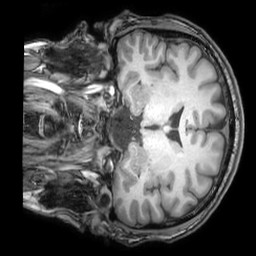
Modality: T1w
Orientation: coronal
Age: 30
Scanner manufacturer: philips
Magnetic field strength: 3 T
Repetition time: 0.007 s
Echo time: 0.003501 s